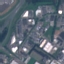
Label: Industrial